Question: I've an Ext.Date.Picker component of the framework ExtJs (v 4.1.1).
I've modified the size of the rows of the inner grid panel (that contains days of the month), and I would like to enlarge the rectangular gray boxes as I've made for the day "21", and vertical align the "21" (and other days) in the center of the cell.

I've tried to use the CSS. I've declared:
'''
vertical-align: middle !important;
'''
but seems that the component ignores these configurations.
How to solve this problem using CSS (or, if possible, using the ExtJs framework)?
Thank you all
UPDATE:
I've prepared a jsfiddle with this problem:
<URL>
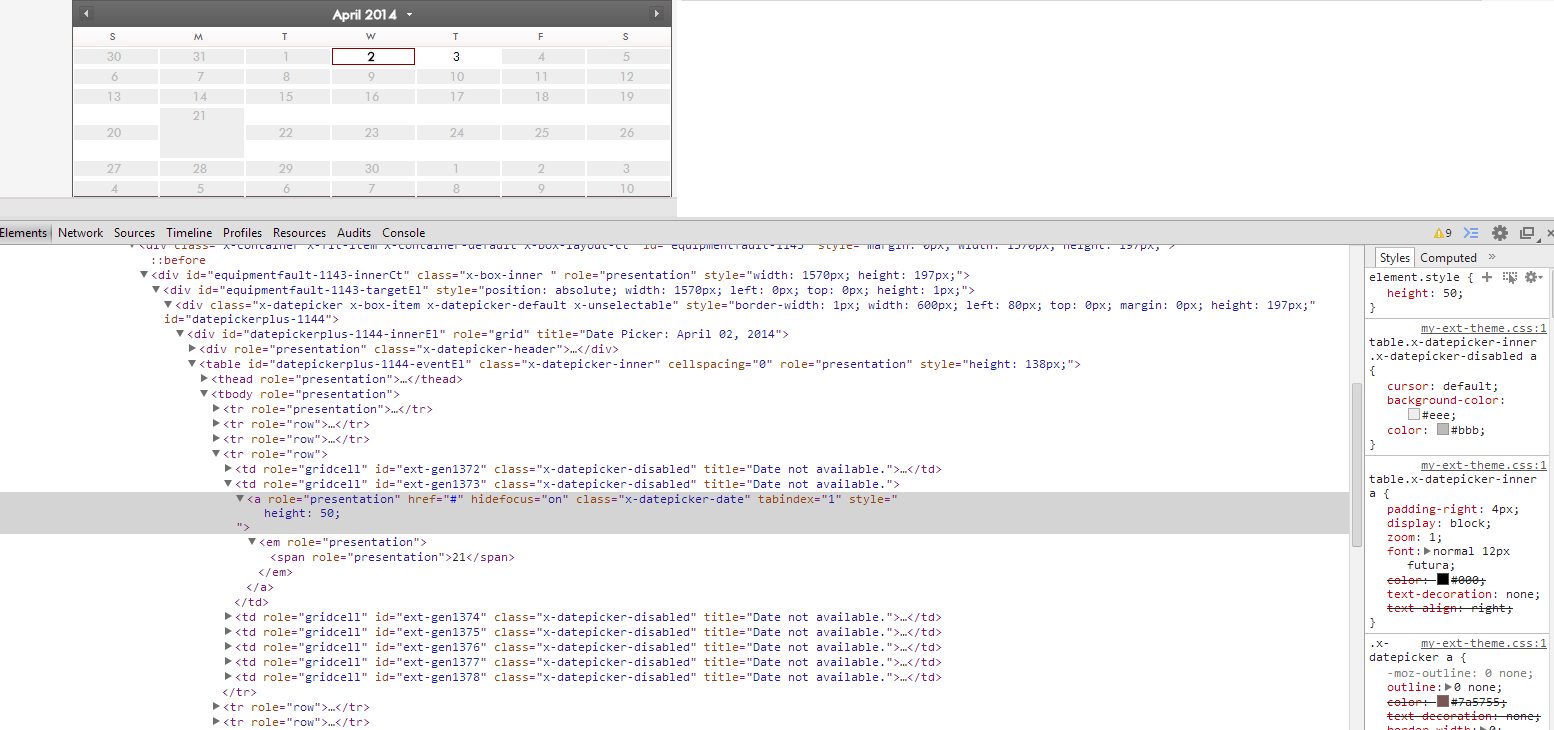
Answer: I've written a custom solution. I've redefined the resize function of the component, as follow:
'''
/**
* @private
* Handle the resizing of the grid component to best fit to the parent panel
* @param th the picher
* @param w the actual width
* @param h the actual height
*/
resize:function(th,w,h){
var arr = th.el.dom.getElementsByClassName('x-datepicker-date');
if (!th.gridOriginalH){
var grid = th.el.dom.getElementsByClassName('x-datepicker-inner')[0];
th.gridOriginalH = grid.offsetHeight;
}
if (!th.hdOriginalH){
var hd = th.el.dom.getElementsByClassName('x-datepicker-header')[0];
th.hdOriginalH=hd.offsetHeight;
}
if (!th.footerOriginalH){
var footer = th.el.dom.getElementsByClassName('x-datepicker-footer')[0];
th.footerOriginalH=footer.offsetHeight;
}
var height=th.el.dom.clientHeight-th.gridOriginalH-th.hdOriginalH-th.footerOriginalH;
//seven are the days per row
var residual = (height%12)*7;
residual +=th.paddingCorrection;
//round to next int
height=parseInt(height/12);
for (var i =0; i<arr.length;i++){
arr[i].style.textAlign="center !important";
//add residual spaces
if (residual>0){
arr[i].style.paddingTop = (height+1)+"px";
arr[i].style.paddingBottom = (height+1)+"px";
residual-=2;
}
else{
arr[i].style.paddingTop = height+"px";
arr[i].style.paddingBottom = height+"px";
}
initComponent:function(){
var me = this;
me.callParent(arguments);
if (me.multiSelect == true){
me.on('select',me.handleSelectionChanged,me);
me.on('afterrender',me.higlighDates,me);
}
me.on('resize',me.resize,me);
me.on('boxready',me.stylize,me);
},
/**
* @private
* Add custom style to components
* @method stylize
* @param th the picker
*/
stylize:function(th){
var mp = th.createMonthPicker();
Ext.apply(mp,{flex:1});
mp.parent=th;
mp.alignTo(th.monthBtn);
mp.on('resize',function(th,w,h,wo,ho){
//force the resize event
th.setWidth(null);
th.setHeight(null);
});
var arr =th.el.dom.getElementsByTagName('th');
for (var i =0; i<arr.length;i++){
arr[i].style.textAlign="center";
}
},
'''